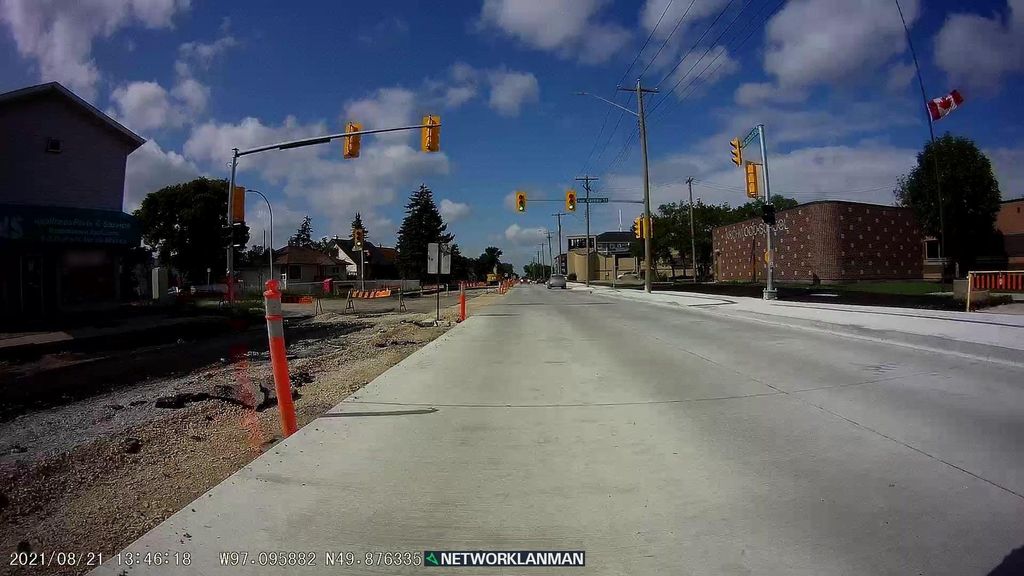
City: winnipeg